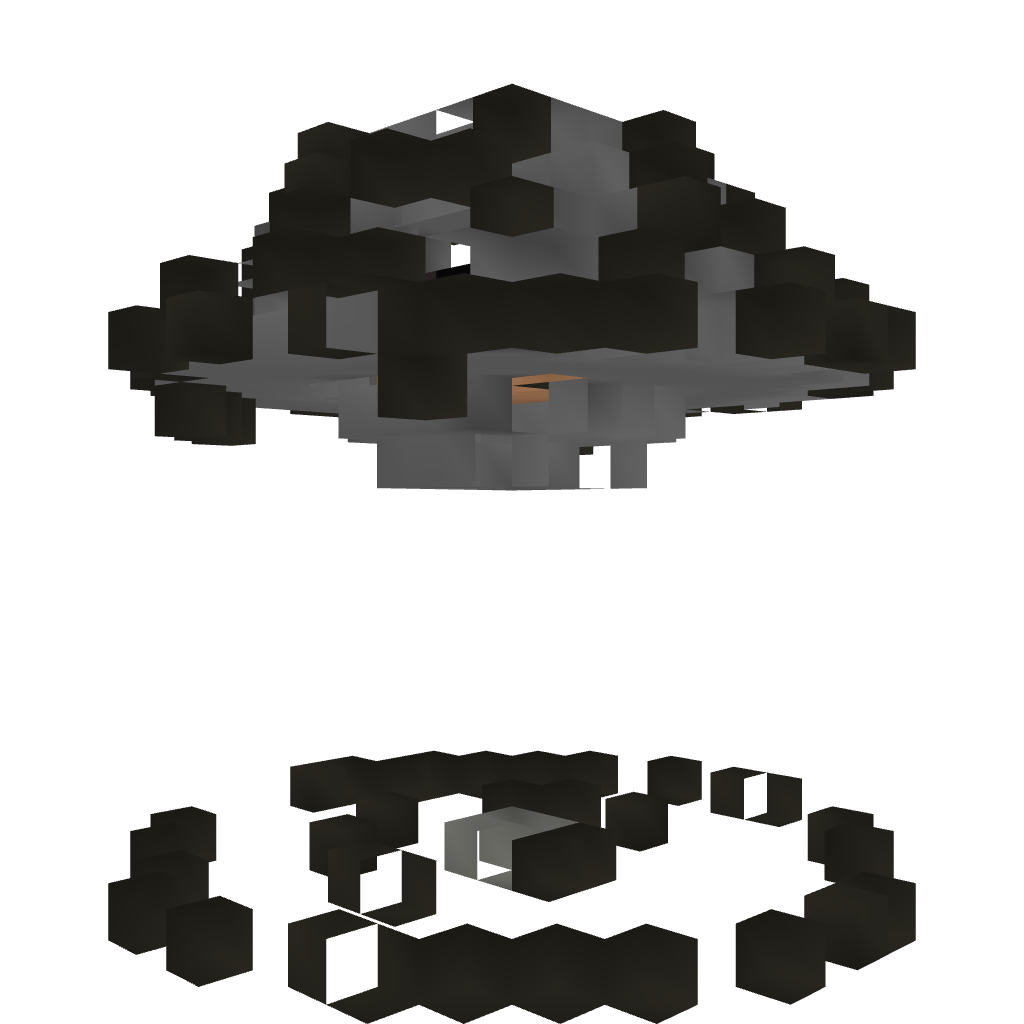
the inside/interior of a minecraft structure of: Simple Jungle Tree House